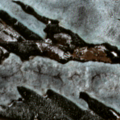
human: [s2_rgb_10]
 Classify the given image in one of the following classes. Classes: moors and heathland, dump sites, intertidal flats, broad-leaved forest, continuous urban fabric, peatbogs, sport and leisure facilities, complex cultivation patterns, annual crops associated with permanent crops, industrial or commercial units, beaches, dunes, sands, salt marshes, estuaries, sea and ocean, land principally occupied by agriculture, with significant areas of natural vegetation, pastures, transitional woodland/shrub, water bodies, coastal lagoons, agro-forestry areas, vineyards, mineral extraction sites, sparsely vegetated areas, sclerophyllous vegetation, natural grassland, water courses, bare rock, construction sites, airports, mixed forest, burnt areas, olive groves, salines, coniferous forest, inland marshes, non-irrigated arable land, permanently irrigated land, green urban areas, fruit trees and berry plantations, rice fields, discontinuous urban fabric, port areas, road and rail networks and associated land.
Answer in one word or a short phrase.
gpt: coniferous forest, water bodies